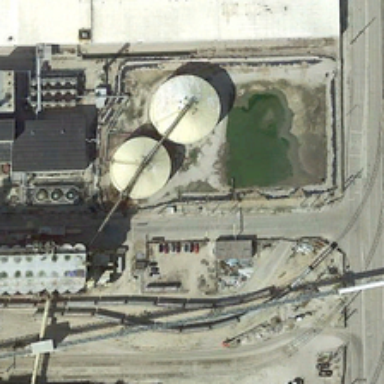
Two tanks are near several buildings and a small pond .